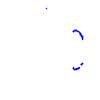
Particle: proton